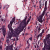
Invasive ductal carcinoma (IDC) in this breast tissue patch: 1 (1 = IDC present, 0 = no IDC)